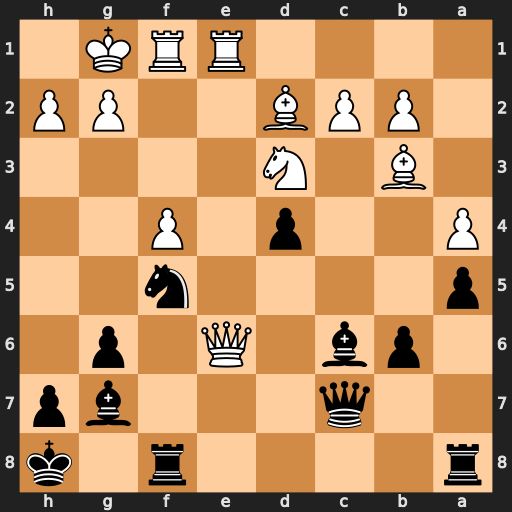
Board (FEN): r4r1k/2q3bp/1pb1Q1p1/p4n2/P2p1P2/1B1N4/1PPB2PP/4RRK1
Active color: b
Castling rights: -
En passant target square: -
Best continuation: Rae8 Qc4 Nd6